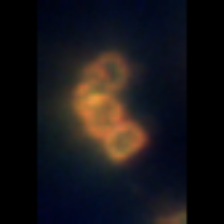
Taxon: Chaetoceros
Group: Diatoms